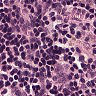
Metastatic tissue present: no